Question: As I was learning SQL statements I encountered one example (regarding the demo <URL>, I have no idea how to solve.
> In which department(s) are all salgrades present?
My most promising approach is to in the joined tables , and :
'''
SELECT s.grade AS "Salgrade",
d.dname AS "Department ID"
FROM emp e INNER JOIN dept d ON(e.deptno = d.deptno)
INNER JOIN salgrade s ON(e.sal BETWEEN s.losal AND s.hisal)
GROUP BY d.dname, s.grade
'''
Executing this gives me the following results:

If I could group this another time by department, could give me the . Then I could compare this number (with ) to the following subselect:
'''
(SELECT COUNT(*)
FROM salgrade)
'''
Is there any possibility to group a table which already contains
?
Is there another (better) approach I could use?
---
I am using an apex-oracle-server with
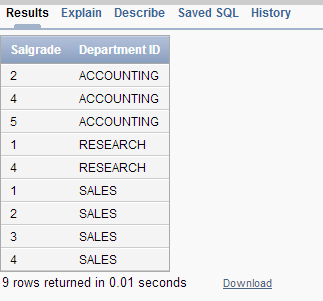
Answer: I found an even easier solution now:
'''
SELECT d.dname
FROM emp e INNER JOIN dept d ON(e.deptno = d.deptno)
INNER JOIN salgrade s ON(e.sal BETWEEN s.losal AND s.hisal)
GROUP BY d.dname
HAVING COUNT(DISTINCT s.grade) = (SELECT COUNT(*) FROM salgrade);
'''